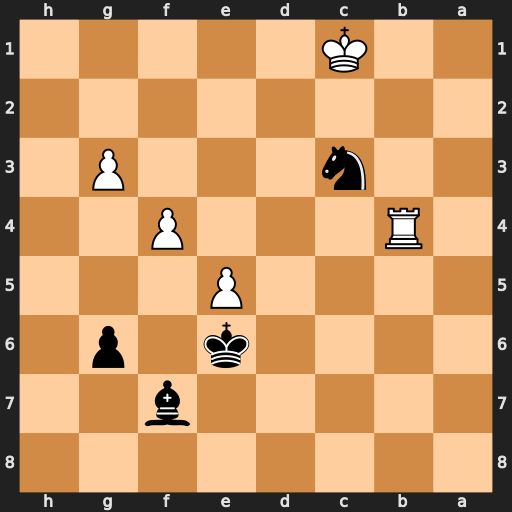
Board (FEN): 8/5b2/4k1p1/4P3/1R3P2/2n3P1/8/2K5
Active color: b
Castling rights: -
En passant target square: -
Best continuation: Na2+ Kb2 Nxb4